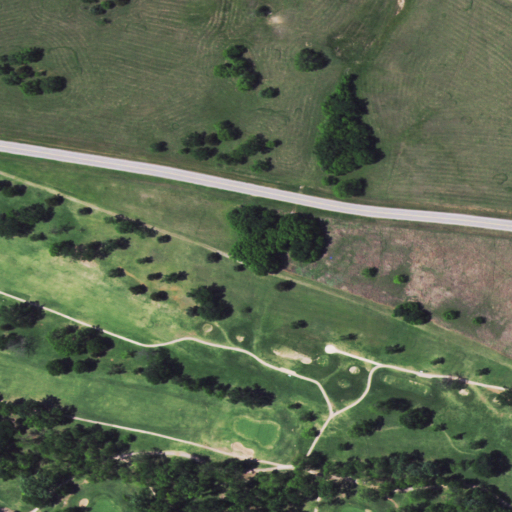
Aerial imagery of ridge(s) in Oklahoma named Chatto Ridge containing grassland, open development, and low intensity development